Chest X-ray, PA view. Patient: 58 years old, sex F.
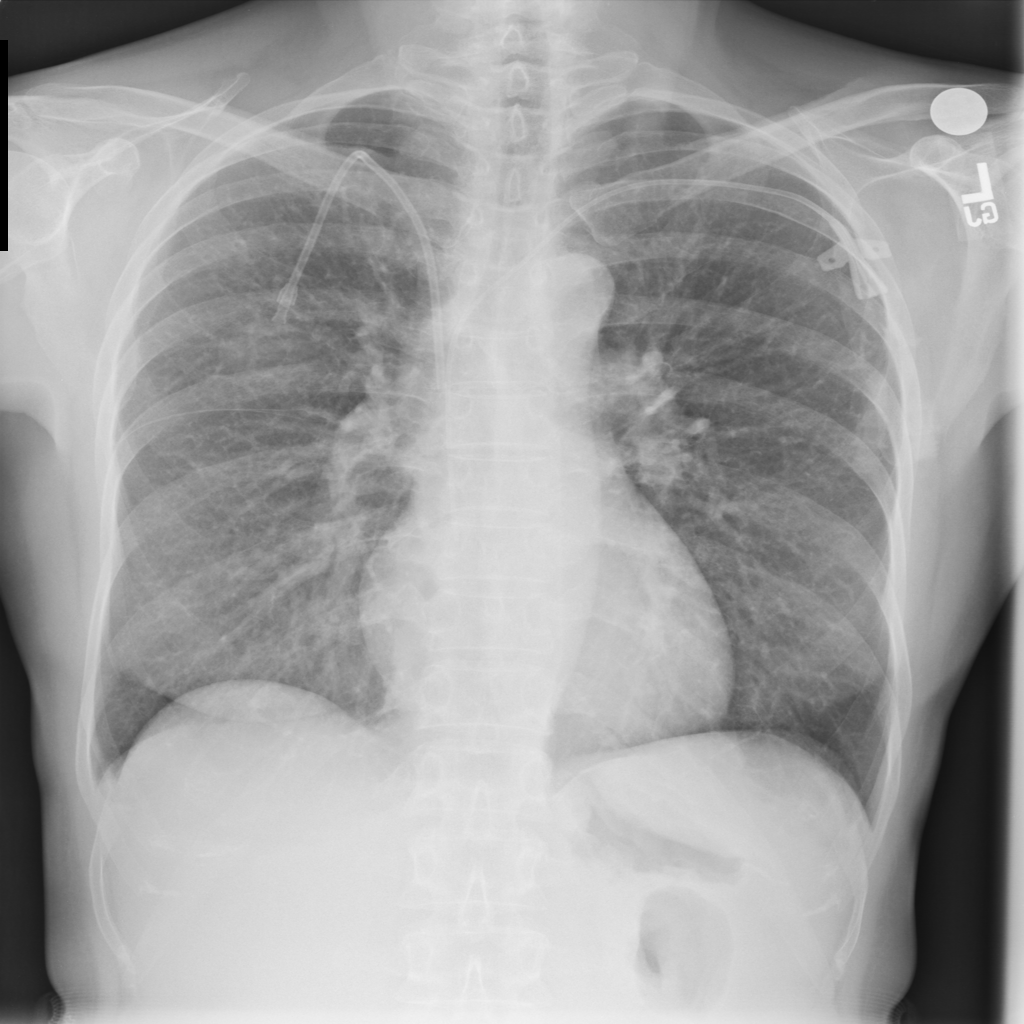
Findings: No Finding